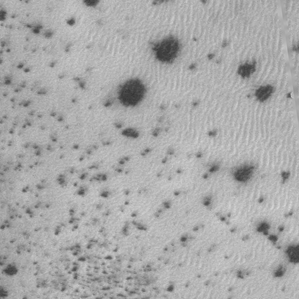
Label: frost